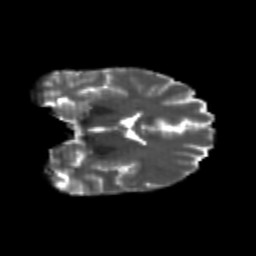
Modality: T2w
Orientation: coronal
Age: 26
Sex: male
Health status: healthy
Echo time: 0.074 s